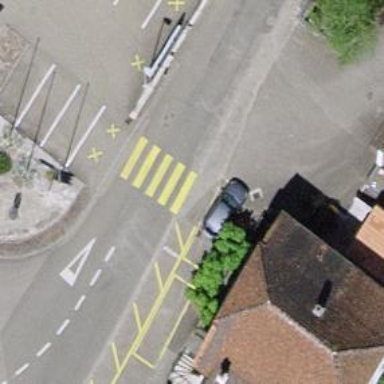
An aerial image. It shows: Zebra crossing on the road.